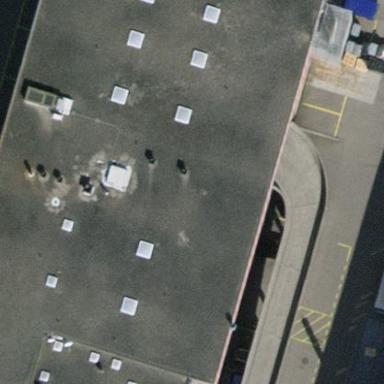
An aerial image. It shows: Office building.